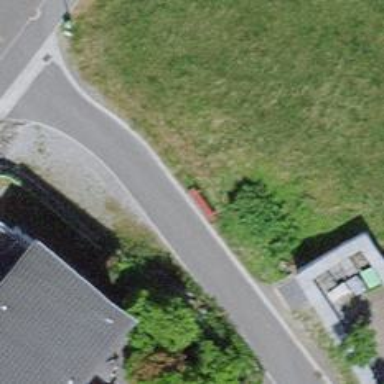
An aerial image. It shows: Red bench.